Question: I have this page with a start div. I use this code:
'''
$(function(){
setTimeout(function(){
$('html, body')
.css({
'overflow': 'auto'
})
.animate({
scrollTop: $('.myDiv').offset().top
}, 2000);
}, 2000);
return false;
});
'''
to scroll down to the .myDiv after page load and a timeout.
Is their any way to block/disable scrolling above myDiv? So that you cannot scroll up to the startpage.

Thanks.
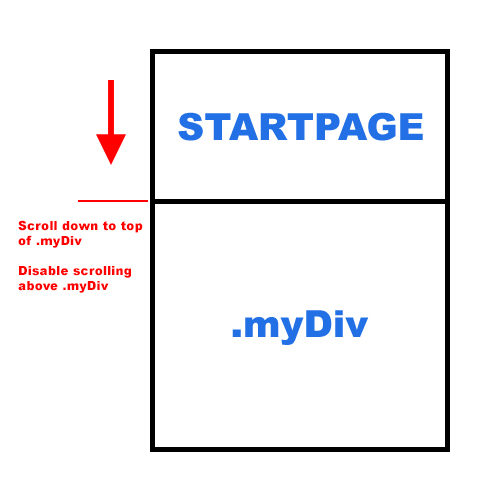
Answer: Something like this? <URL>
HTML
'''
<div class="start"></div>
<div class="content"></div>
'''
Jquery
'''
$(window).scroll(function () {
if ($(window).scrollTop() < 500) {
$('html, body').animate({
scrollTop: 500
}, 2000);
}
});
'''